Question: I have setup a database to catalouge books .. the database format involves having a table for Books, a table for authors, and a link table between the two, with bookid, and authorid, so each book can have multiple authors.
In Lightswitch I set up a datagrid to view by books table as usual, and there is the ability to add the authors in too (see screenshot as too hard to explain in text, but you hopefully know what I mean) .. but what happens is, in the grid the authors column is populated the same value for the author of the row that is selected at any time and obviously i want it to show the author for the book in that row.
Where am i going wrong? There are no options I can see to change the binding, but I am new to LightSwitch.
Thanks!

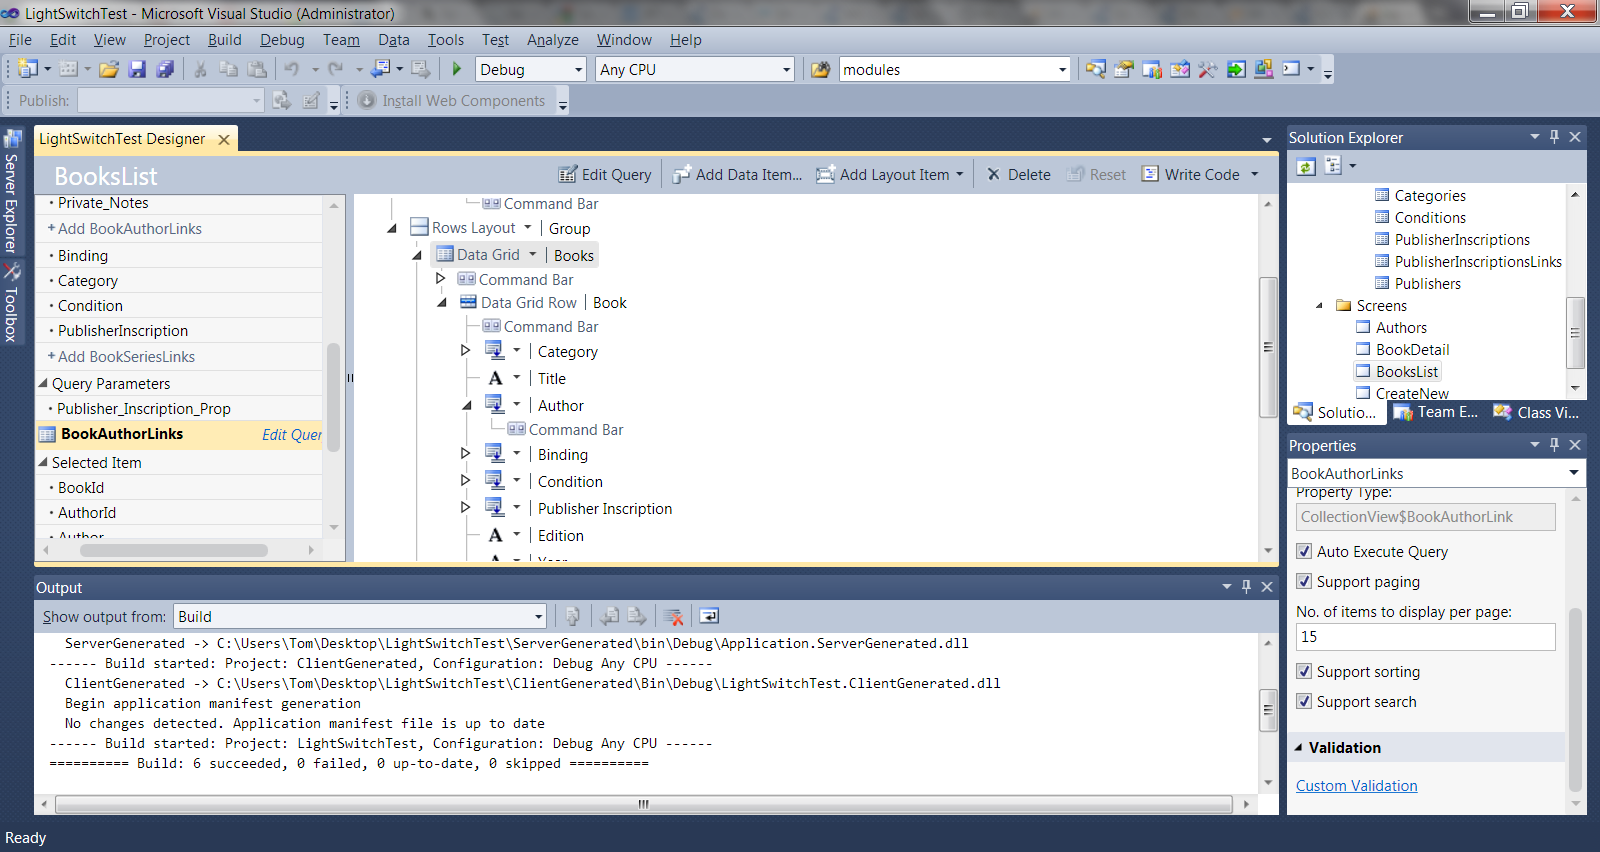
Answer: I think that in this post is described exactly what you want to achieve: <URL>